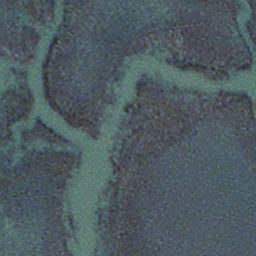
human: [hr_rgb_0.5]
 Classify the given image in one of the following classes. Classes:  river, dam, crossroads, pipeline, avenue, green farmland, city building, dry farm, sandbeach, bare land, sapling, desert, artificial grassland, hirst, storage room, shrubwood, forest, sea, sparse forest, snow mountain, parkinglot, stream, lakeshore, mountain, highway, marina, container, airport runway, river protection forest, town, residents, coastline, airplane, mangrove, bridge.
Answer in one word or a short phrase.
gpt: stream